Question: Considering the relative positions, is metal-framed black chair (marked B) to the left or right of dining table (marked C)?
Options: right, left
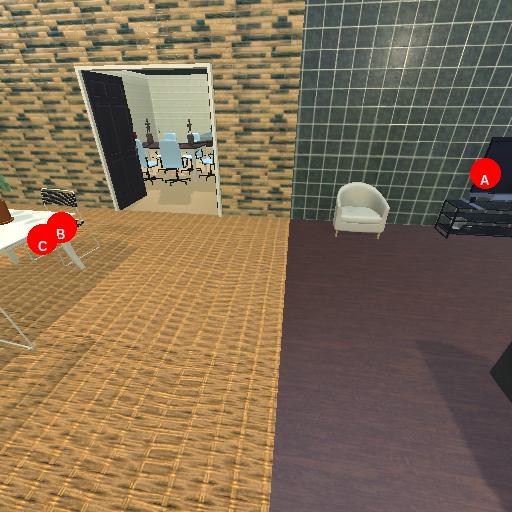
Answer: right